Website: apple
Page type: stored-credit-cards
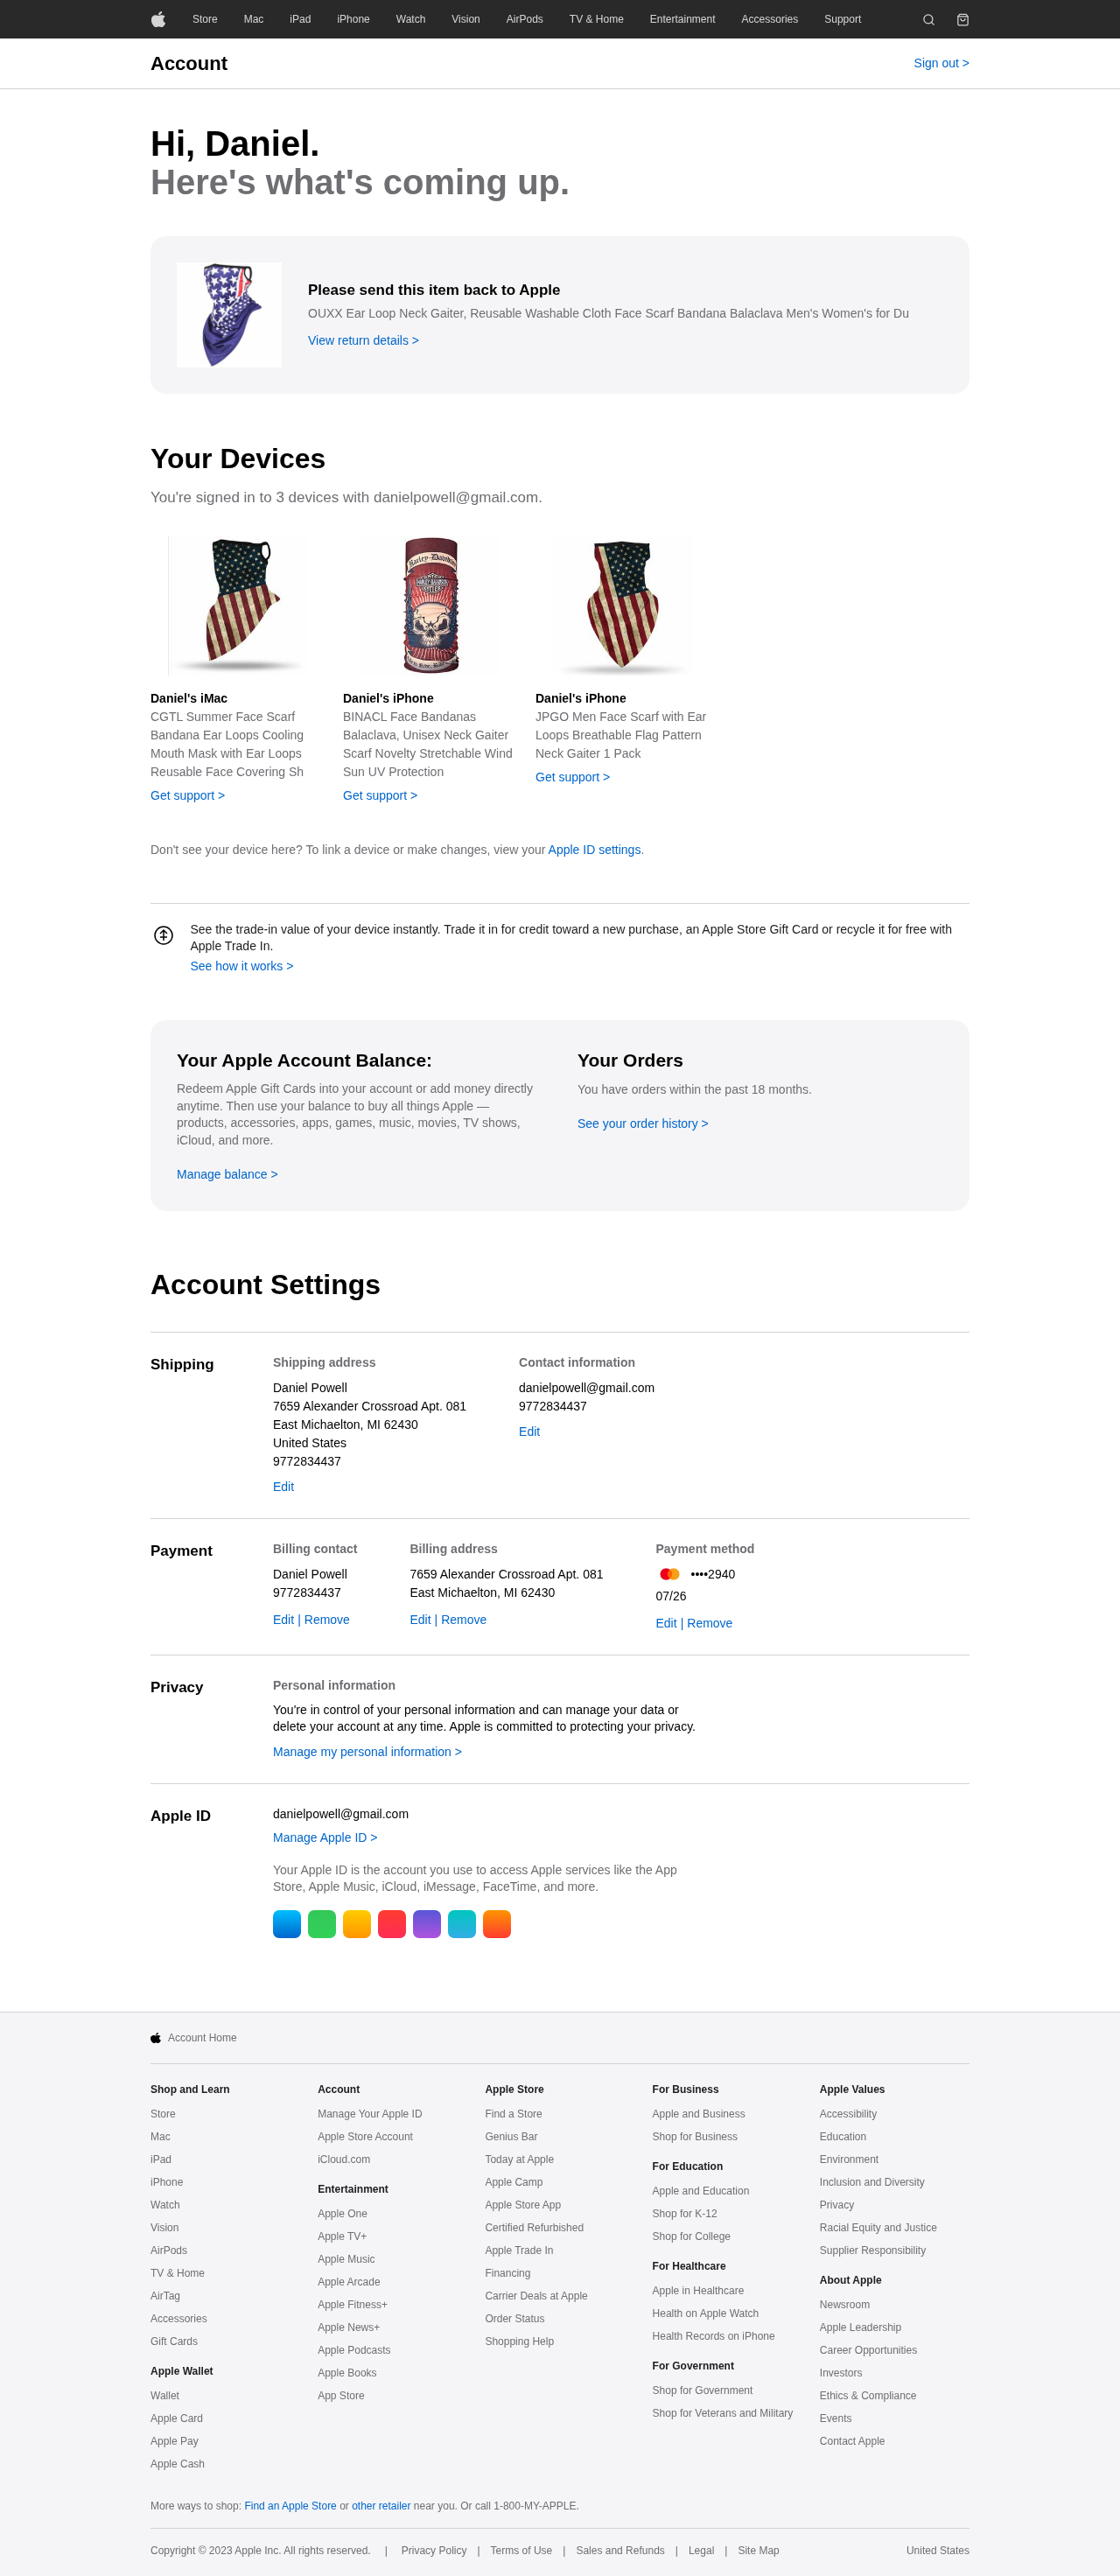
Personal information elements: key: PII_CARD_EXPIRY
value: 07/26
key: PII_CARD_LAST4
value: ••••2940
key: PII_CITY_STATE_ZIP
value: East Michaelton, MI 62430
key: PII_COUNTRY
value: United States
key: PII_EMAIL
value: danielpowell@gmail.com
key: PII_FIRSTNAME
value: Daniel
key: PII_FULLNAME
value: Daniel Powell
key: PII_PHONE
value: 9772834437
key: PII_STREET
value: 7659 Alexander Crossroad Apt. 081
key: PII_FIRSTNAME2
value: Daniel
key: PII_FIRSTNAME3
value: Daniel
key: PII_EMAIL2
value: danielpowell@gmail.com
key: PII_PHONE2
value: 9772834437
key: PII_FULLNAME2
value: Daniel Powell
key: PII_PHONE3
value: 9772834437
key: PII_CITY
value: East Michaelton
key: PII_STATE_ABBR
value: MI
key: PII_POSTCODE
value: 62430
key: PII_POSTCODE_FULL
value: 62430
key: PII_CITY_STATE
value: East Michaelton, MI
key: PII_POSTCODE_NUMERIC
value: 62430
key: PII_EMAIL3
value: danielpowell@gmail.com
Product elements: key: PRODUCT1_NAME
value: OUXX Ear Loop Neck Gaiter, Reusable Washable Cloth Face Scarf Bandana Balaclava Men's Women's for Du
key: PRODUCT2_NAME
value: CGTL Summer Face Scarf Bandana Ear Loops Cooling Mouth Mask with Ear Loops Reusable Face Covering Sh
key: PRODUCT3_NAME
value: BINACL Face Bandanas Balaclava, Unisex Neck Gaiter Scarf Novelty Stretchable Wind Sun UV Protection
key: PRODUCT4_NAME
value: JPGO Men Face Scarf with Ear Loops Breathable Flag Pattern Neck Gaiter 1 Pack